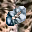
Label: 0